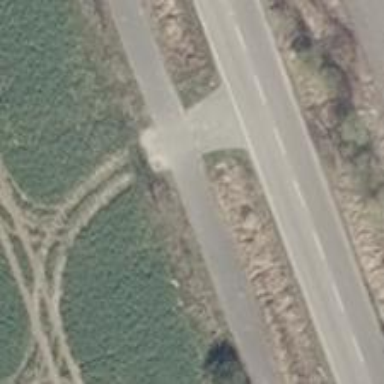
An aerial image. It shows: Asphalt service road.